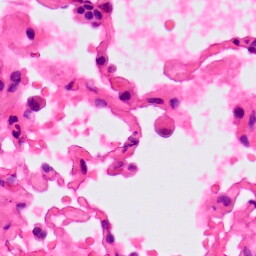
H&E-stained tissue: Lung